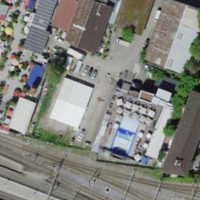
EUNIS habitat code: 54
Species observed at this site:
Volucella zonaria
Aglais urticae